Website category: university
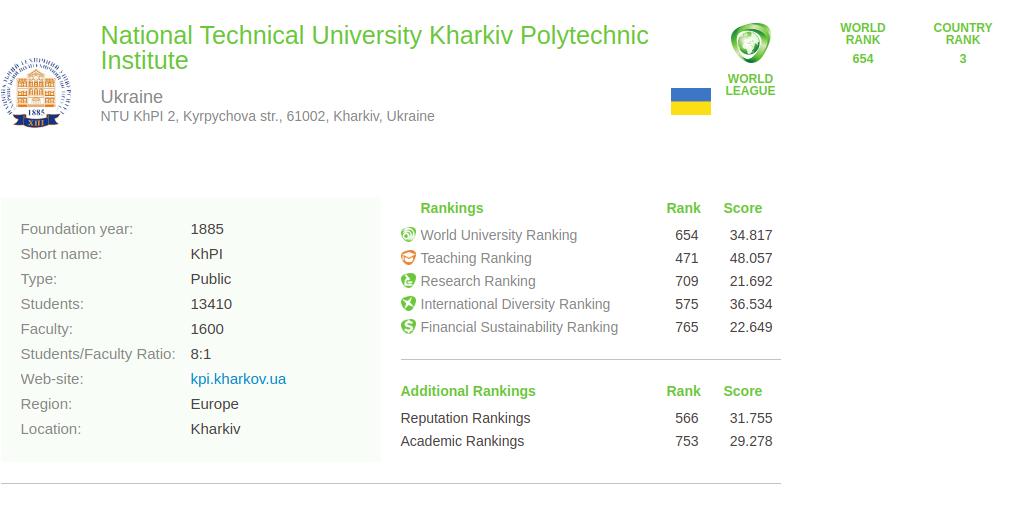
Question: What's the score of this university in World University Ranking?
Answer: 34.817

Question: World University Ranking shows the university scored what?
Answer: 34.817

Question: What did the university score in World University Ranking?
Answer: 34.817

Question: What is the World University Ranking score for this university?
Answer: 34.817

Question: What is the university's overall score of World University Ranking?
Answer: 34.817

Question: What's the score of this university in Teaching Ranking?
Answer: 48.057

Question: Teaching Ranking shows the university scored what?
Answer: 48.057

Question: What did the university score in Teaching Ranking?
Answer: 48.057

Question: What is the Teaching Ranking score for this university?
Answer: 48.057

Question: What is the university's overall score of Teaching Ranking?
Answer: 48.057

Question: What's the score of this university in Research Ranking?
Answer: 21.692

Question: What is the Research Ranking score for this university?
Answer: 21.692

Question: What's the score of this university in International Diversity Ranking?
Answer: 36.534

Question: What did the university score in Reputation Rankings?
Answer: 31.755

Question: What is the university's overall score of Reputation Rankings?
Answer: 31.755

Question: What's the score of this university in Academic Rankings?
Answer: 29.278

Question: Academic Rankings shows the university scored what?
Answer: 29.278

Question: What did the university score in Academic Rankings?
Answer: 29.278

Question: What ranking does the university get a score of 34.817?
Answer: World University Ranking

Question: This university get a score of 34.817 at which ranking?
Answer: World University Ranking

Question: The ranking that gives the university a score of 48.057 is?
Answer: Teaching Ranking

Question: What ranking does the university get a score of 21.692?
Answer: Research Ranking

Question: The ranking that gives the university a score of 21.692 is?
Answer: Research Ranking

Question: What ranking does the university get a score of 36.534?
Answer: International Diversity Ranking

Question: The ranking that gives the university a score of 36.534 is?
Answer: International Diversity Ranking

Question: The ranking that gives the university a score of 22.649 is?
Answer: Financial Sustainability Ranking

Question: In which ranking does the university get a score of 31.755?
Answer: Reputation Rankings

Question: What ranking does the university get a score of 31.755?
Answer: Reputation Rankings

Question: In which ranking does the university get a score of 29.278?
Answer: Academic Rankings

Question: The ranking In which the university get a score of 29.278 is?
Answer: Academic Rankings

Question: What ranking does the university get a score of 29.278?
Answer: Academic Rankings

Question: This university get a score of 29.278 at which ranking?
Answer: Academic Rankings

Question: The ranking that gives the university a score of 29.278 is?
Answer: Academic Rankings